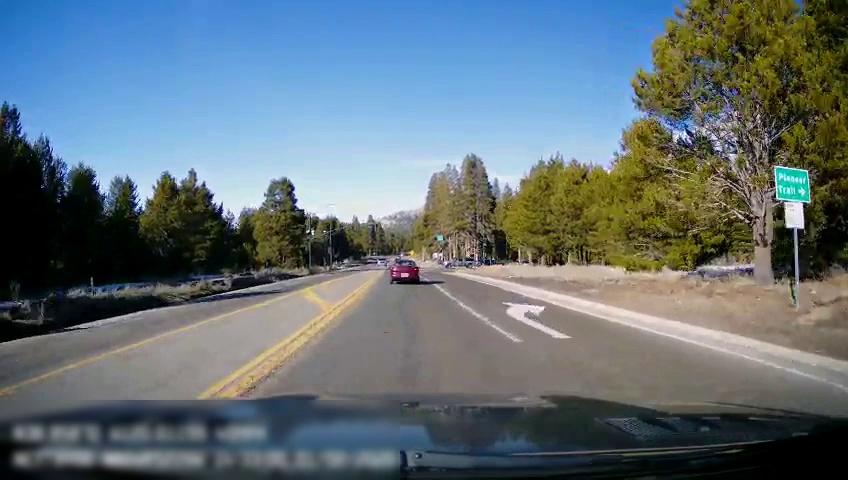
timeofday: Day
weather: Sunny
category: Drivable Space
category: Vehicles | Car
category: Vehicles | SUV
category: Lanes | Alternate Lane
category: Lanes | Current Lane
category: Lanes | Current Lane
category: Lanes | Opposite Lane
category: Lanes | Opposite Lane
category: Traffic | Signs
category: Traffic | Signs